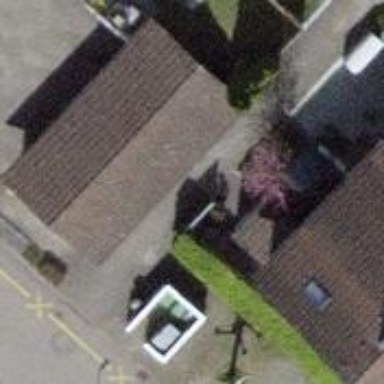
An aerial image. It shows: Garage.